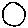
Label: circle